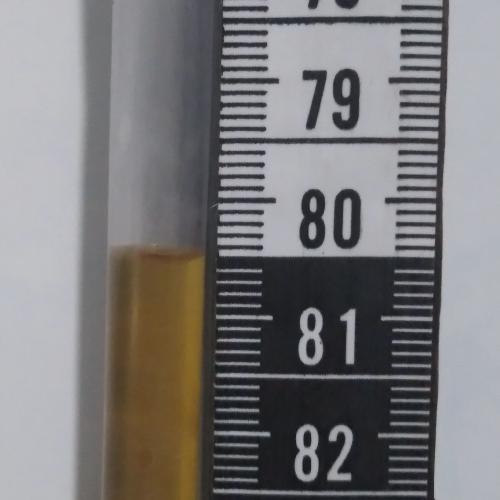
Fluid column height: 80.5 cm